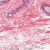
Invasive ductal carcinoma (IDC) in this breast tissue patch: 0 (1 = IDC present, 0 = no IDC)